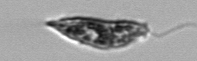
Label: Euglena